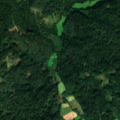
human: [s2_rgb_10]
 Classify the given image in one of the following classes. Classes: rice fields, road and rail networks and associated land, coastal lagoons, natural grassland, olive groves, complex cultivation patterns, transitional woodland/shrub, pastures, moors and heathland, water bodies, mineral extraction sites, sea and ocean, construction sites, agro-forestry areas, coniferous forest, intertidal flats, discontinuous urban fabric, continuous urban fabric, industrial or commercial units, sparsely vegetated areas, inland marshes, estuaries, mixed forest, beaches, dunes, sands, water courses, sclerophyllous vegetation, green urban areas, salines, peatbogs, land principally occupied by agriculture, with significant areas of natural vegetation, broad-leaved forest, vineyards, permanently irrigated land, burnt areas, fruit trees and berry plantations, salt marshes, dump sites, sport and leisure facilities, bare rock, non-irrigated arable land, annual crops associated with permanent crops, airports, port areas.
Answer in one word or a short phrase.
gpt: non-irrigated arable land, complex cultivation patterns, mixed forest